Aerial crown-view tile of a tropical tree (Barro Colorado Island, Panama), acquired 20250715:
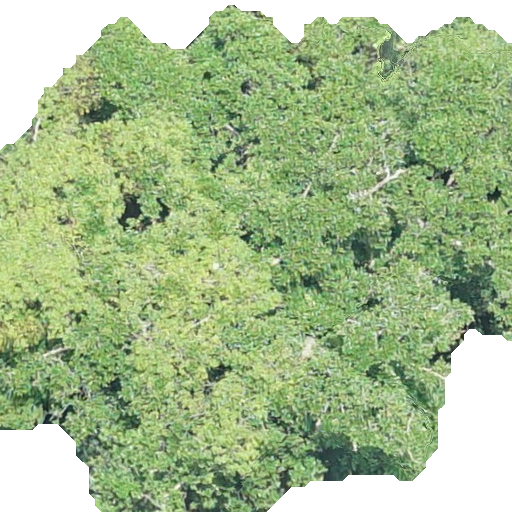
Species: Ficus insipida
GBIF accepted scientific name: Ficus insipida
Crown area: 388.321 m²